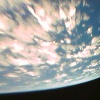
Label: cloud